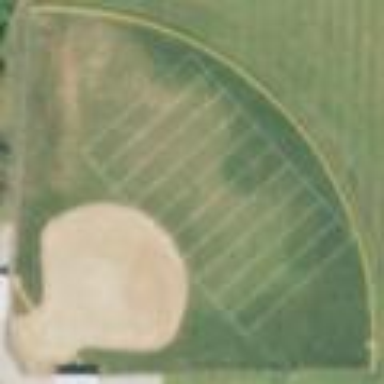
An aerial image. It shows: Baseball pitch for leisure and sports activities.